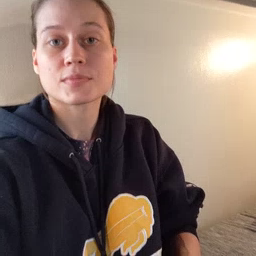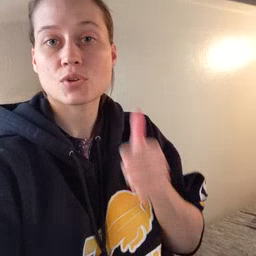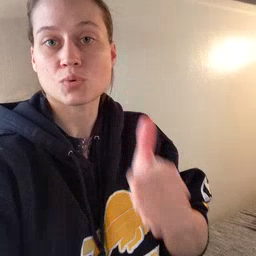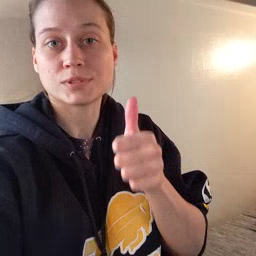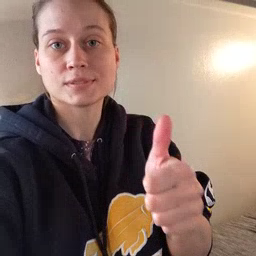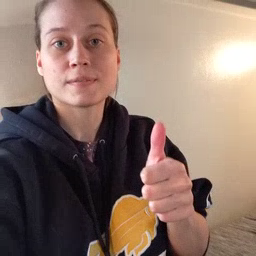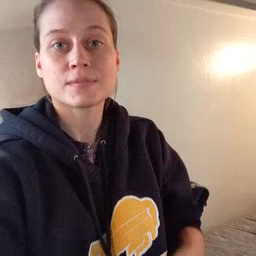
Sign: yourself